Interaction volume radius: 10 \u00c5
Interaction volume height: 10 \u00c5
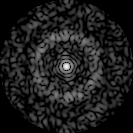
Disorder parameter: 0.7714